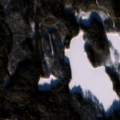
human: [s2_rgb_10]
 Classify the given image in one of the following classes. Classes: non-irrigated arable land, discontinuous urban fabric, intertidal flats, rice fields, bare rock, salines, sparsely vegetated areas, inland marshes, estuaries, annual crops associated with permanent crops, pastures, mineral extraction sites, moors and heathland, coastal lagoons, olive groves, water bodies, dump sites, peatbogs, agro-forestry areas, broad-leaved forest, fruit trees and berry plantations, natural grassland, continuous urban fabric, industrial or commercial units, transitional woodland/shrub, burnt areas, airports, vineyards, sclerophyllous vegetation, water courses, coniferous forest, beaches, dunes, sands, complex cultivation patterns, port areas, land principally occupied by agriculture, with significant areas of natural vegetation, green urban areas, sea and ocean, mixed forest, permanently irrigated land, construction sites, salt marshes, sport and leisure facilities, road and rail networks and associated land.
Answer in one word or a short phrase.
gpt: coniferous forest, water bodies